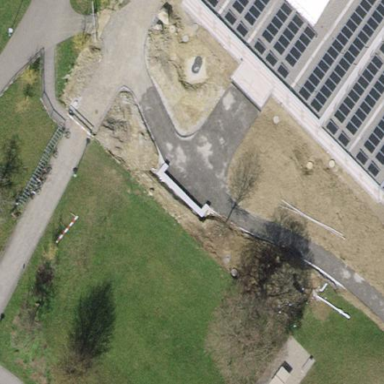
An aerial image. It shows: Park.